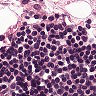
Metastatic tissue present: no